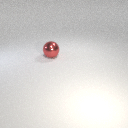
large red metal sphere